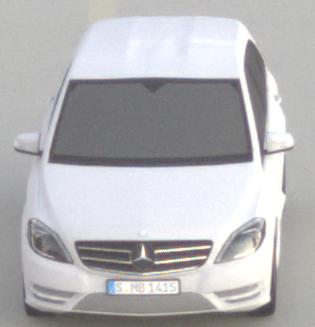
Make: Mercedes-Benz
Model: B 180 BlueEFFICIENCY
Detailed model: B-Class (246)
Model produced from: 2011/11
Model produced until: 2012/10
Doors: 5
Color: white
Road condition: dry road
Daytime: sunrise or sunset
Contrast: low contrast